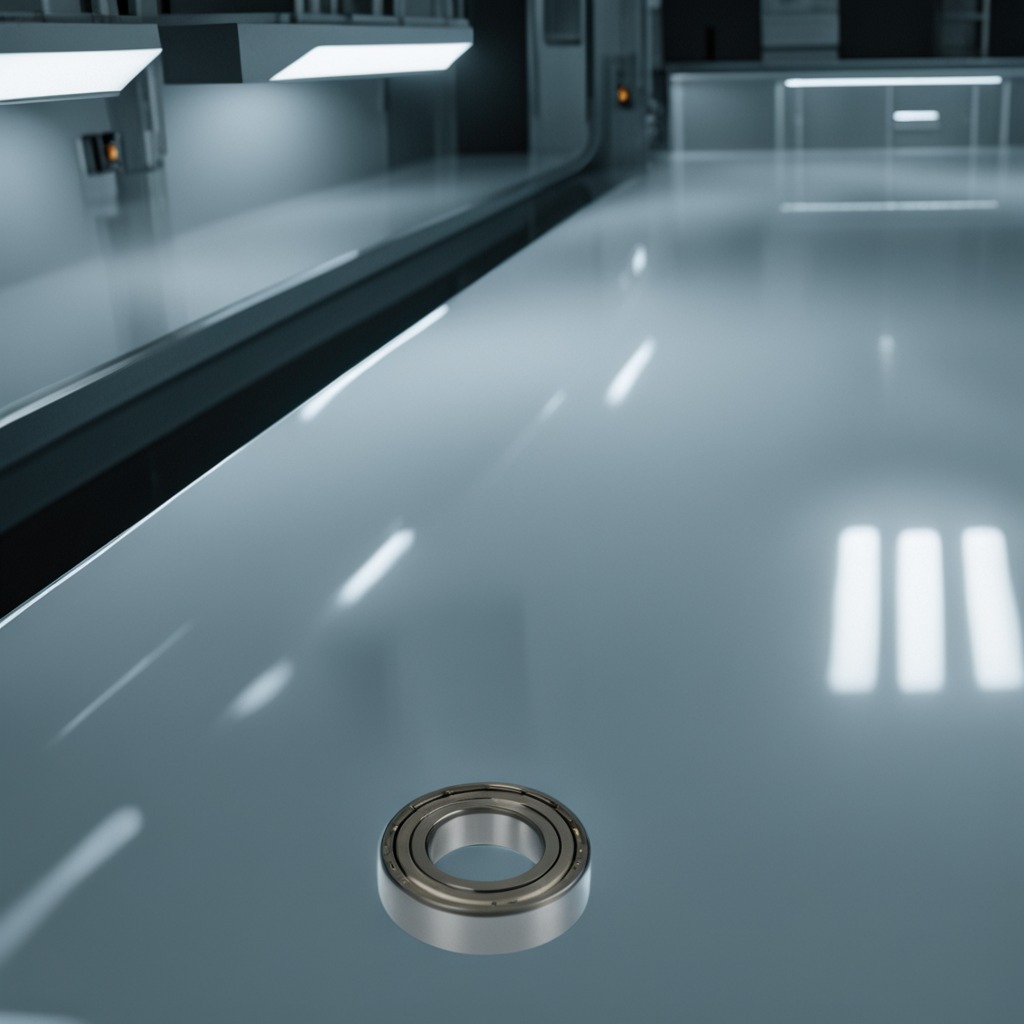
A metal ball bearing is lying on the table.